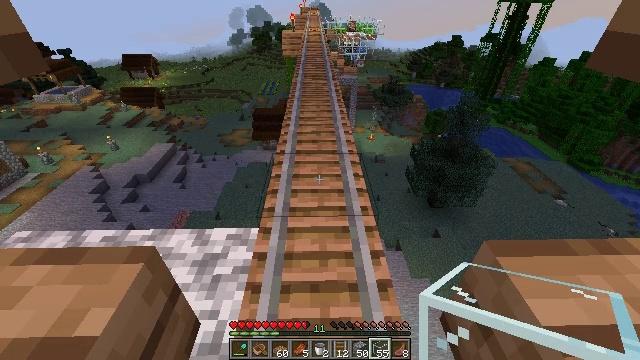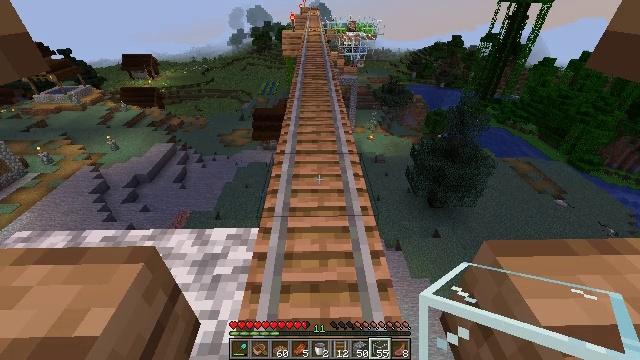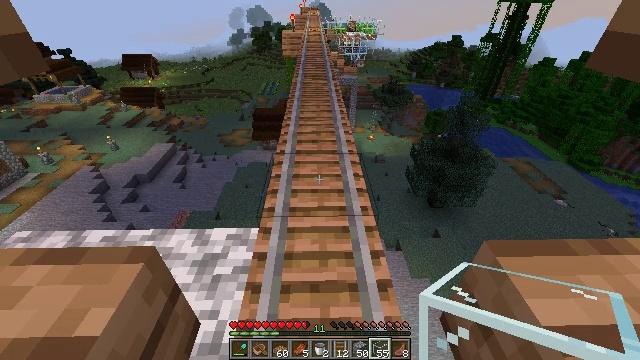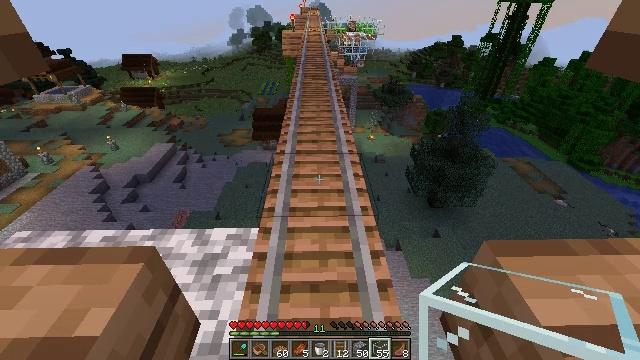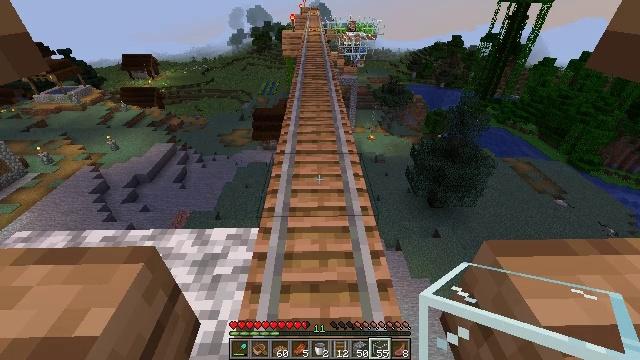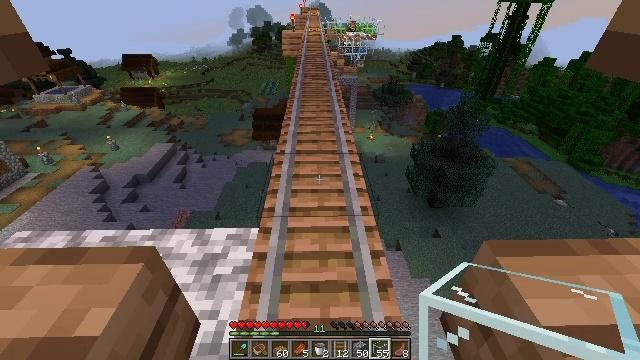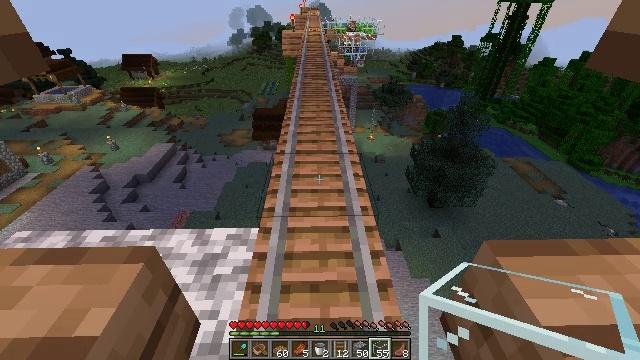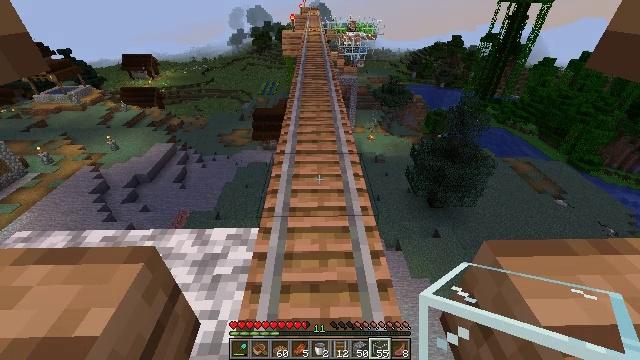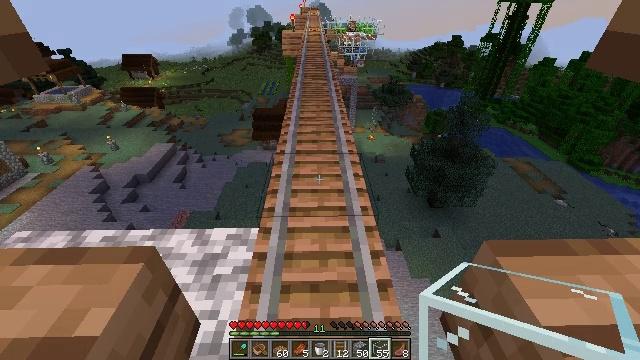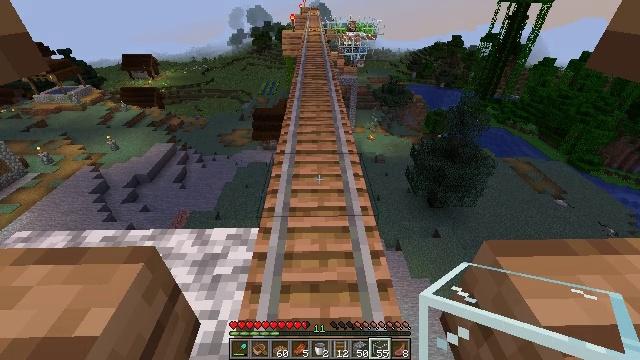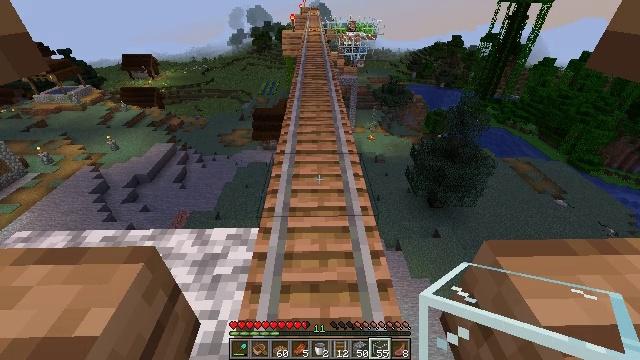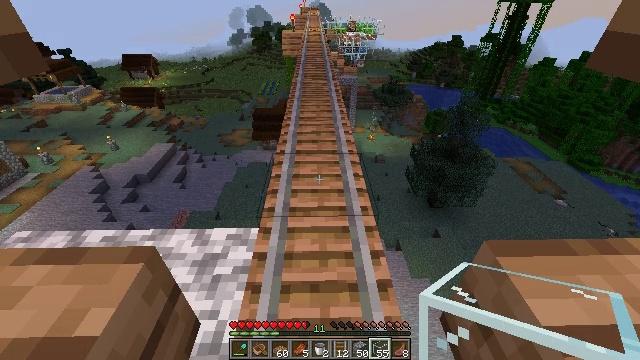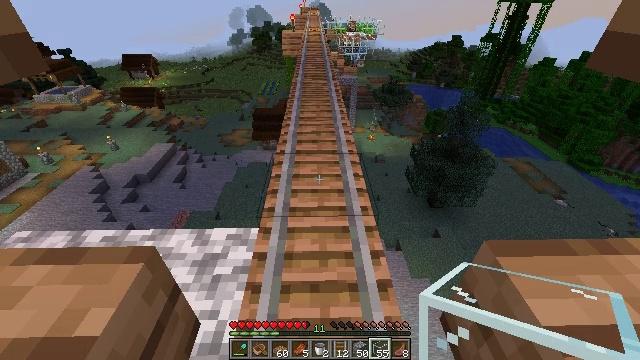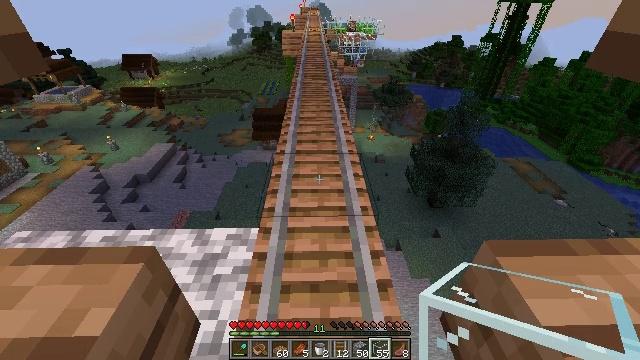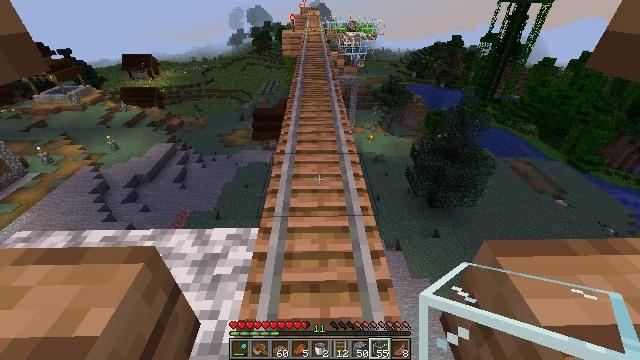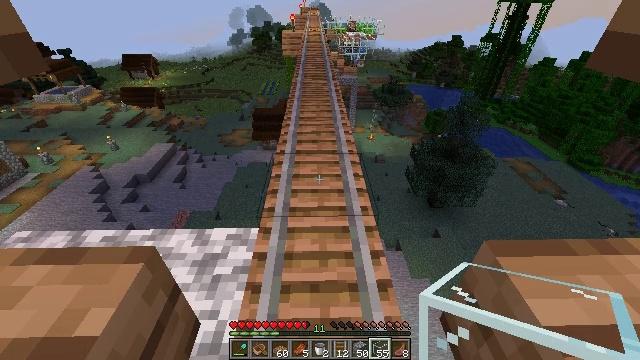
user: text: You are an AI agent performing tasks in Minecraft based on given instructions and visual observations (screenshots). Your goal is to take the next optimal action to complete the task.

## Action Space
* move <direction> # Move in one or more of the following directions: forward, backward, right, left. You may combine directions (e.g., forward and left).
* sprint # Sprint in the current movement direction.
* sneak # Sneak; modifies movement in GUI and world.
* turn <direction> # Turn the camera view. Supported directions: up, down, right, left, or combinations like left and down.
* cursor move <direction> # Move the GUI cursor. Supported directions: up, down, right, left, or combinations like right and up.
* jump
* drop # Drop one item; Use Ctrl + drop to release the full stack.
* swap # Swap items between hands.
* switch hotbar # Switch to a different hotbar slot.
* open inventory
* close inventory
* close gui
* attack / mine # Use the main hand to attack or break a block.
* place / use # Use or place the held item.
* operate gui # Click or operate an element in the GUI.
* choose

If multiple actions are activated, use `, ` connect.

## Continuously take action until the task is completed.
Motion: motion action
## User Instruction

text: Break the glass block.
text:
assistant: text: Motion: no_op
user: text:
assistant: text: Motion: no_op
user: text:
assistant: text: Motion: no_op
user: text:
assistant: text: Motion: no_op
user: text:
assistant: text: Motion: no_op
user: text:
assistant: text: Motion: no_op
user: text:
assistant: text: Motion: no_op
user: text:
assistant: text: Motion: no_op
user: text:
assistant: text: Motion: no_op
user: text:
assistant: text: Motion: no_op
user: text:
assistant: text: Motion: no_op
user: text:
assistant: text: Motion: no_op
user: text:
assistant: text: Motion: no_op
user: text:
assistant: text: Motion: no_op
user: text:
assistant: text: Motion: no_op
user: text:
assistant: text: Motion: no_op
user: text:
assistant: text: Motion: no_op
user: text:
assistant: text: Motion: no_op
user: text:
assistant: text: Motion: no_op
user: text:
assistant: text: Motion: no_op
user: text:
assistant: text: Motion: no_op
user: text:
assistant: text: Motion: no_op
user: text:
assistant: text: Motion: no_op
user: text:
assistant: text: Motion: no_op
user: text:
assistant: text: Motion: no_op
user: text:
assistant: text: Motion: no_op
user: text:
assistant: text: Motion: no_op
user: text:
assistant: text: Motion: no_op
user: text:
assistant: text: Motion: no_op
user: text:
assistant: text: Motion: no_op